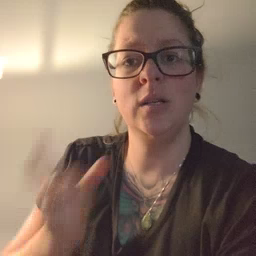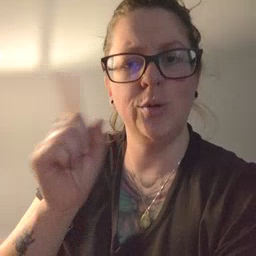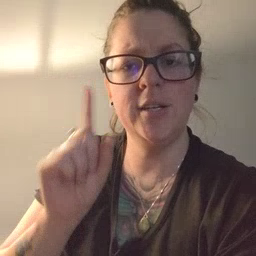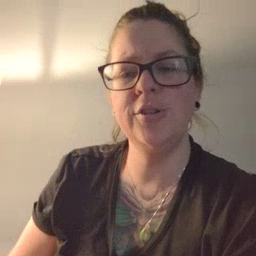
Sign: where